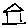
Label: house